Field crop: maize
Growth stage: 2
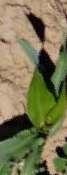
Species: maize